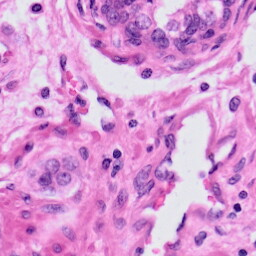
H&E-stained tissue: Prostate